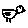
Label: bird